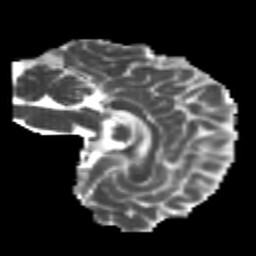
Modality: MD
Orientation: sagittal
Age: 23
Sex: male
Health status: healthy
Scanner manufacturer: philips
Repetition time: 7.475 s
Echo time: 0.08753 s